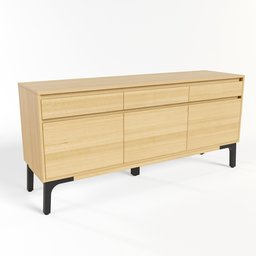
Label: furniture